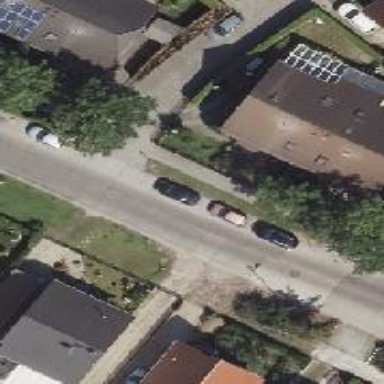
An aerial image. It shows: Residential road with concrete surface and sidewalk on the left.